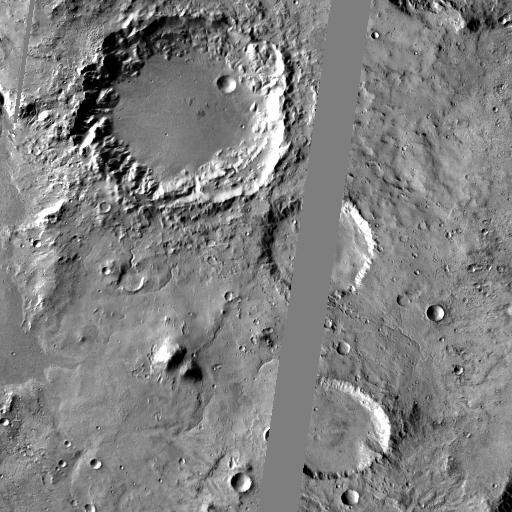
Crater classes present: Background, Other, Layered, Buried, Secondary